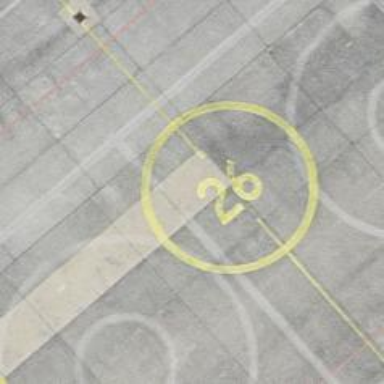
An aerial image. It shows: Image showing helipad at airport.